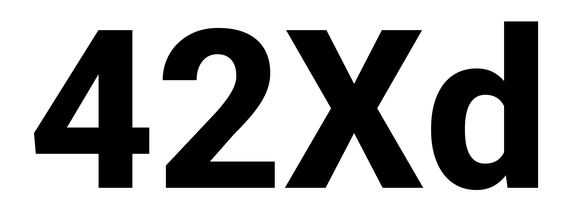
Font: Roboto_ExtraBold